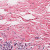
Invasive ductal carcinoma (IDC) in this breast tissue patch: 1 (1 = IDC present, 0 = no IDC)